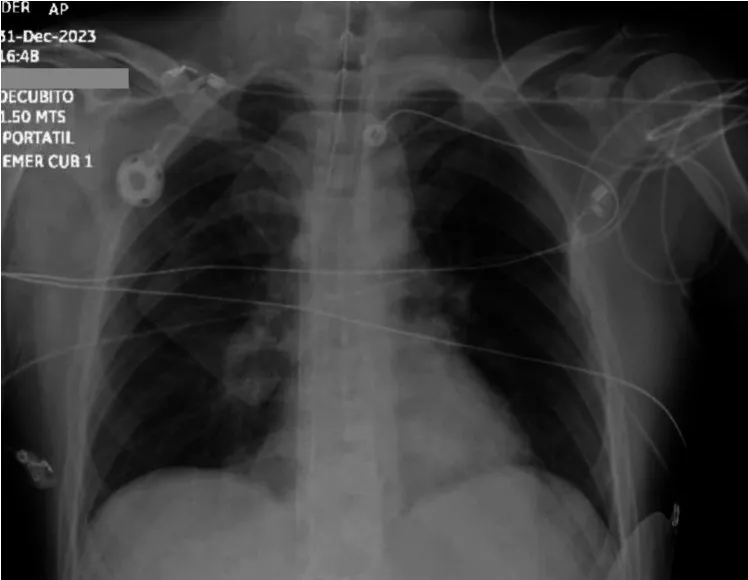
Chest x-ray shows right pulmonary artery amputation and bilateral Westermark sign.
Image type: radiology (x_ray)